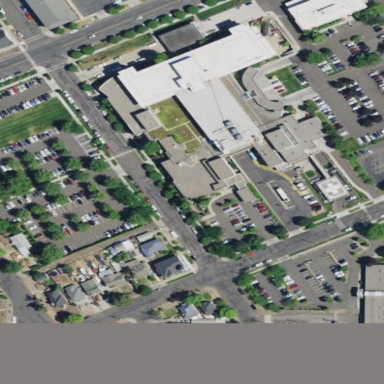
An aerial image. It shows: Healthcare facility identified as hospital.